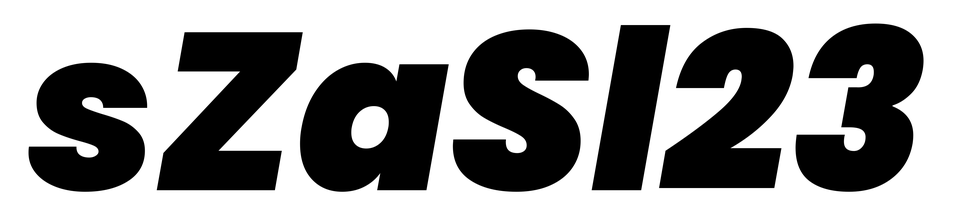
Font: Poppins-BlackItalic